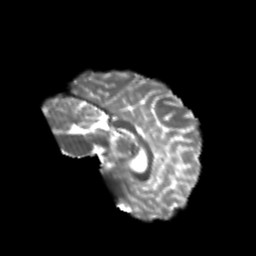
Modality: T2w
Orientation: sagittal
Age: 20
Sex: female
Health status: healthy
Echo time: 0.074 s